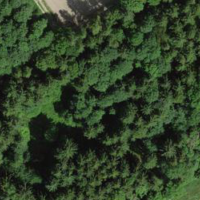
EUNIS habitat code: 44
Species observed at this site:
Pholidoptera griseoaptera
Tettigonia viridissima
Chorthippus biguttulus